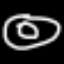
Label: donut